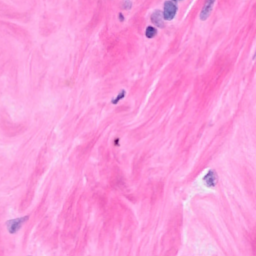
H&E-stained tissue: Breast